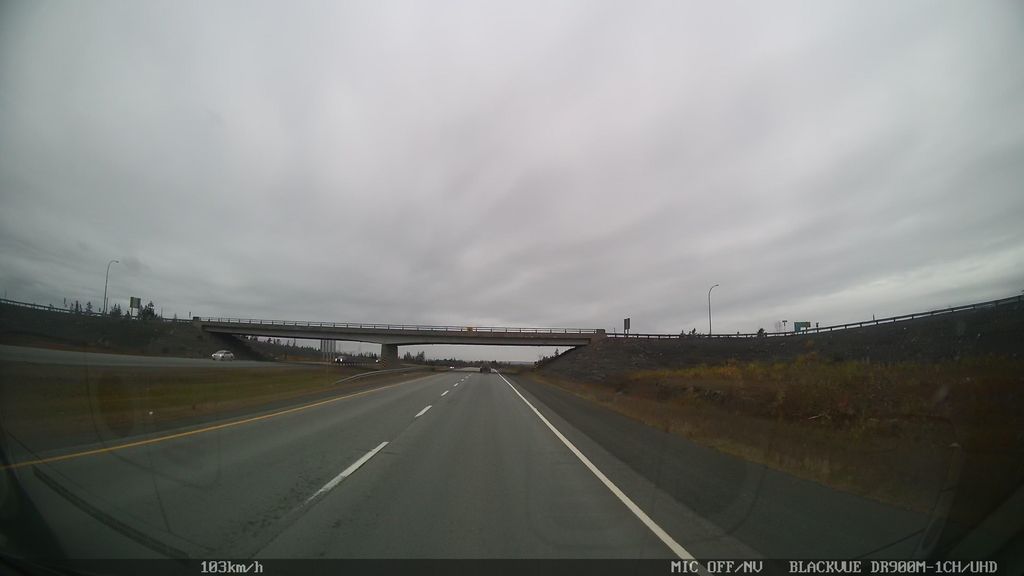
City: halifax